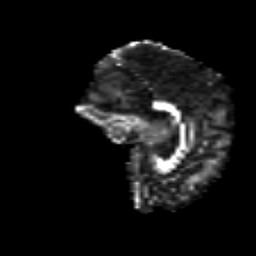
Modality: FA
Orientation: sagittal
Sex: male
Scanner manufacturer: siemens
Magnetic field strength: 3 T
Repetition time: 5 s
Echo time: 0.071 s